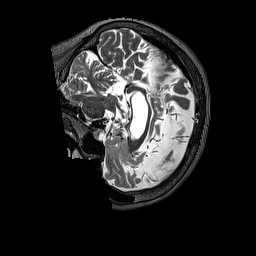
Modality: T2w
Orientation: sagittal
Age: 62
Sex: female
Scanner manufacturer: siemens
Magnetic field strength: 3 T
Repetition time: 3.2 s
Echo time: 0.567 s